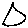
Label: triangle